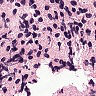
Metastatic tissue present: no